Field crop: maize
Growth stage: 2
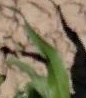
Species: maize